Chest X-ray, PA view. Patient: 70 years old, sex M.
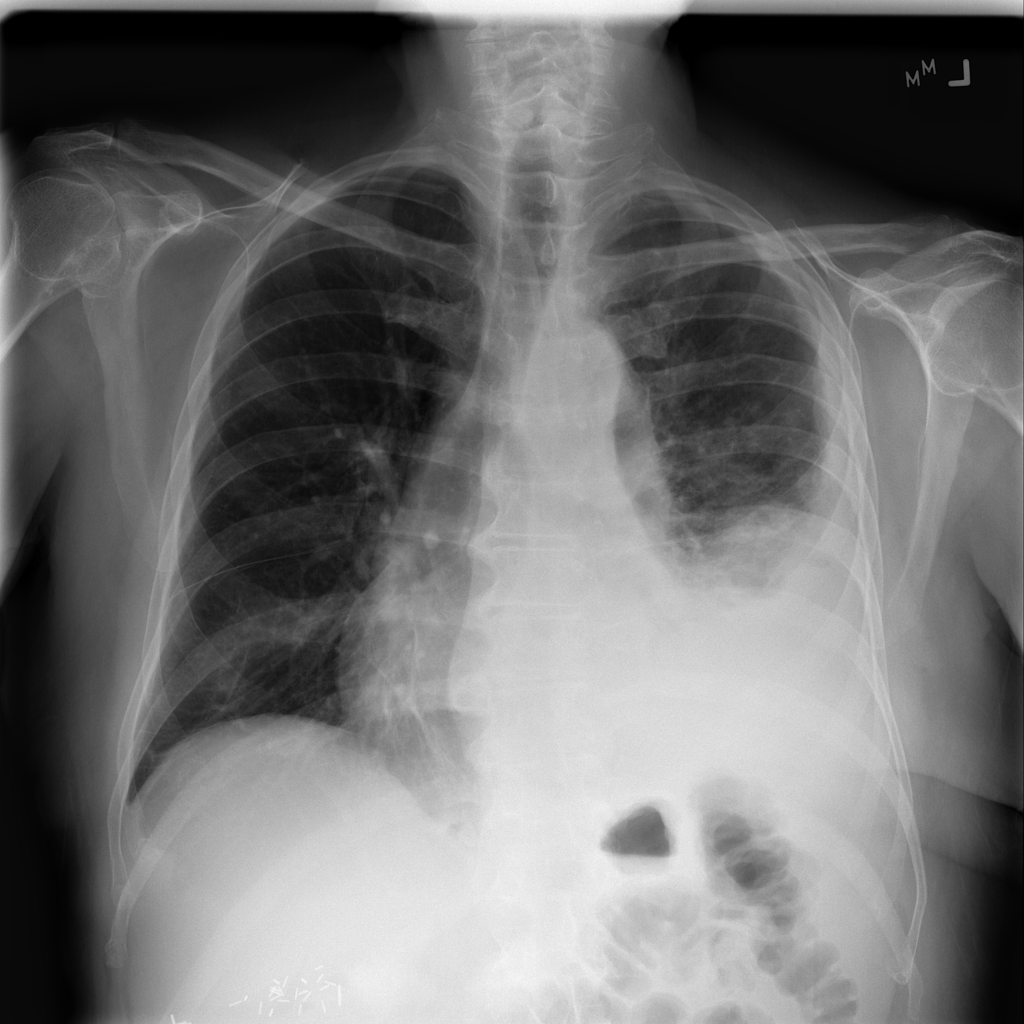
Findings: Effusion